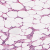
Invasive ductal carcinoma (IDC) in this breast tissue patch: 0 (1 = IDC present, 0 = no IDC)